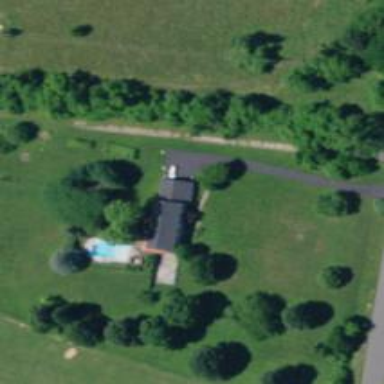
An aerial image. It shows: Driveway.